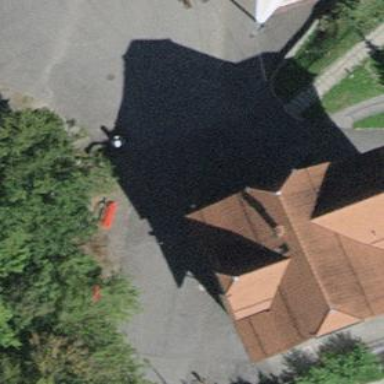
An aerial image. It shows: House that serves as school.